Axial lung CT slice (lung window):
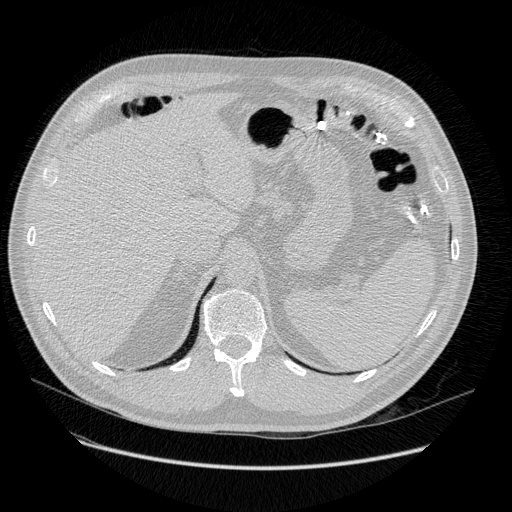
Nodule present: no